Question: I have two elements in my form:
'''
$element = new Zend_Form_Element_Text('valor_causa');
$element->setLabel('Valor da Causa: R$')
->setAttrib('class', 'moneyField')
->addValidator(new Zend_Validate_Float(array('locale' => 'pt_BR')));
$this->addElement($element);
$element = new ZendX_JQuery_Form_Element_DatePicker('data_valor_causa');
$element->setLabel('Data do valor da causa:')
->addValidator(new Zend_Validate_Date(array('format' => 'dd/MM/yyyy')))
->setJQueryParam('dateFormat', 'dd/mm/yy')
->setAttrib('onkeypress', 'mascara(this,Data)')
->setAttrib('maxlength', '10');
$this->addElement($element);
'''
It generates the following html code:
'''
<dt id="valor_causa-label"><label class="optional" for="valor_causa">Valor da Causa:R$</label></dt>
<dd id="valor_causa-element"><input type="text" class="moneyField" value="" id="valor_causa" name="valor_causa"></dd>
<dt id="data_valor_causa-label"><label class="optional" for="data_valor_causa">Data do valor da causa:</label></dt>
<dd><input type="text" maxlength="10" onkeypress="mascara(this,Data)" value="" id="data_valor_causa" name="data_valor_causa" class="hasDatepicker"></dd>
'''

What could I do to let one element next to the other? like the picture above. I have tried removing all decorators but datapicker doesnt let me remove all. I tried some CSS but no sucess.
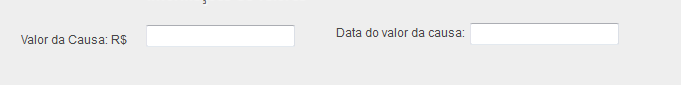
Answer: Using 'float' works for me:
'''
dt {
float: left;
margin-right: 20px;
}
dd {
float: left;
margin-right: 50px;
}
'''